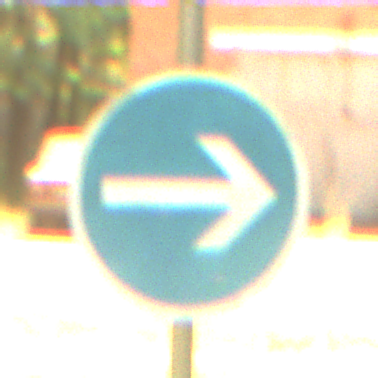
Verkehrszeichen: VorgeschriebeneFahrtrichtungHierRechts
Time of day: Midday
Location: Outdoor (Nature)
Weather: PartlyCloudy
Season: NotSpecified
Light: Natural